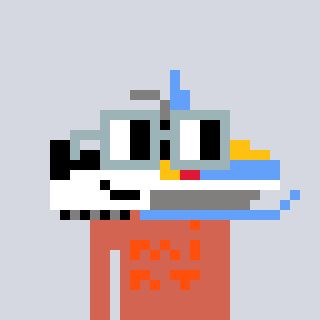
a pixel art character with square dark gray glasses, a snowmobile-shaped head and a peachy-colored body on a cool background